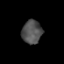
Tissue: prostate
Cell type: T cells
Senescence score: 0.3491
Nuclear area (px): 459
Mean DAPI intensity: 80.8